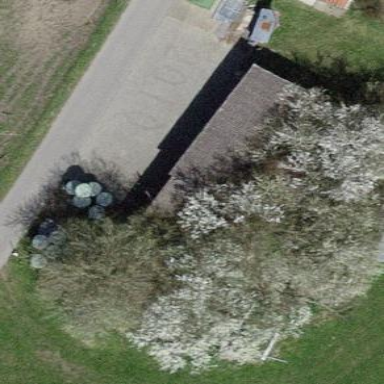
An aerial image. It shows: Farm auxiliary building.